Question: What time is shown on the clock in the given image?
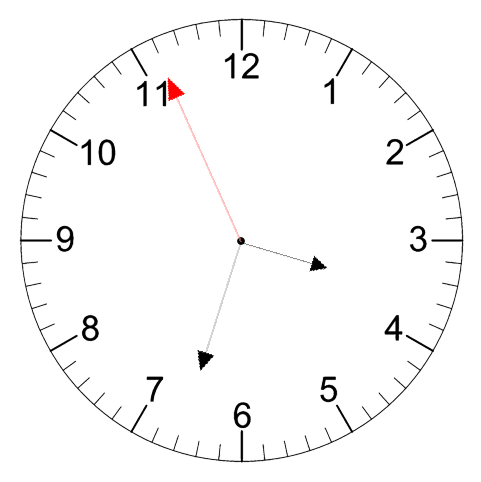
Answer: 03:32:56